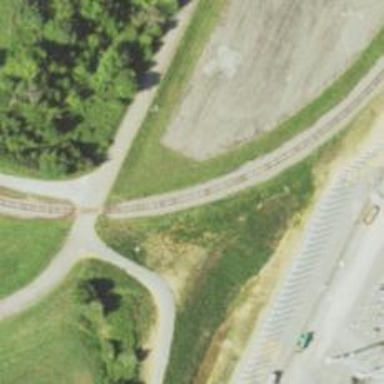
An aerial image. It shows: Rail spur service.